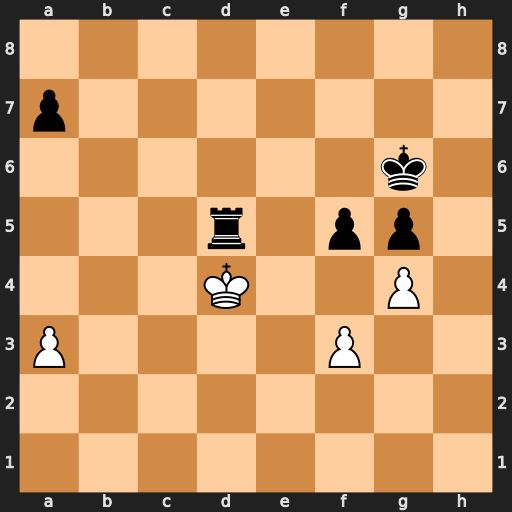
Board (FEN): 8/p7/6k1/3r1pp1/3K2P1/P4P2/8/8
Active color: w
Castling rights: -
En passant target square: -
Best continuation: Kxd5 a5 a4